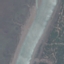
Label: River